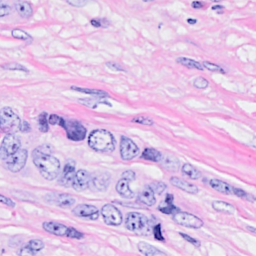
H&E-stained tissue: Breast